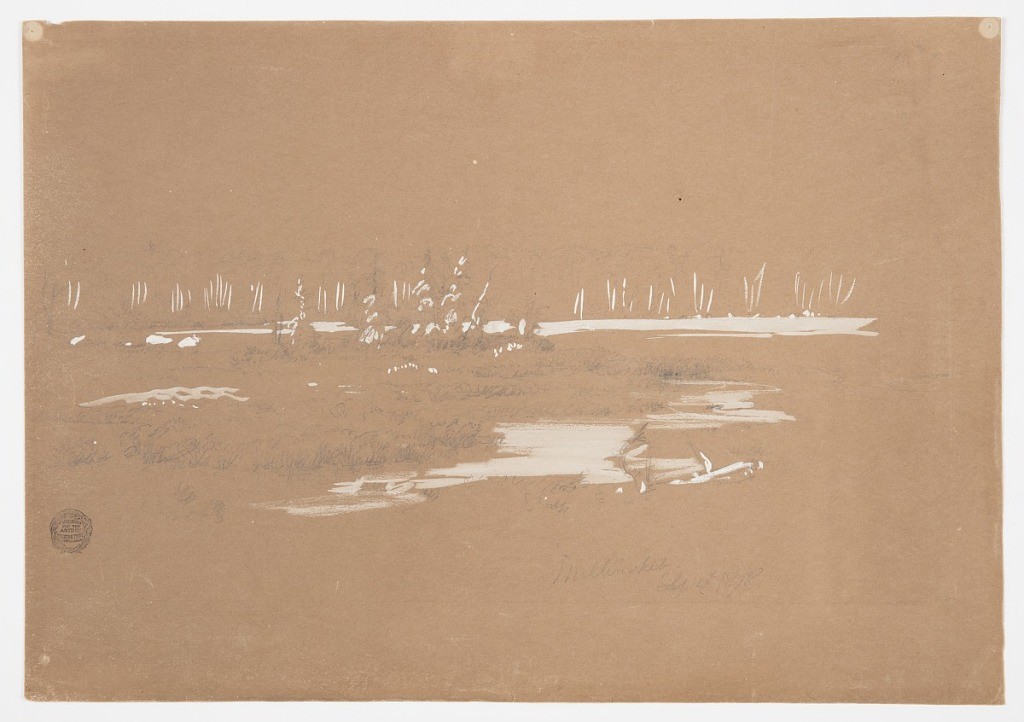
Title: Marshy Landscape near Millinocket Lake, Maine
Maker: Frederic Edwin Church, American, 1826–1900
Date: September 20, 1878
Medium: Graphite and white gouache on light brown wove paper
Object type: Drawing
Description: Landscape sketch showing marshy terrain near Millinocket Lake in Maine. Grass or reeds grow out of shallow water in the foreground and extend to a rise in the land at center left that hosts a grove of trees. Behind, white gouache is used to articulate the reflective surface of Millinocket Lake. In the background, the lake's heavily wooded opposite shoreline is marked by white gouache, which highlights the trunks of numerous trees.